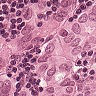
Metastatic tissue present: yes